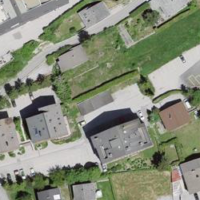
EUNIS habitat code: 54
Species observed at this site:
Primula hirsuta
Antirrhinum majus
Tussilago farfara
Symphoricarpos albus
Ptyonoprogne rupestris